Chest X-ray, PA view. Patient: 67 years old, sex F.
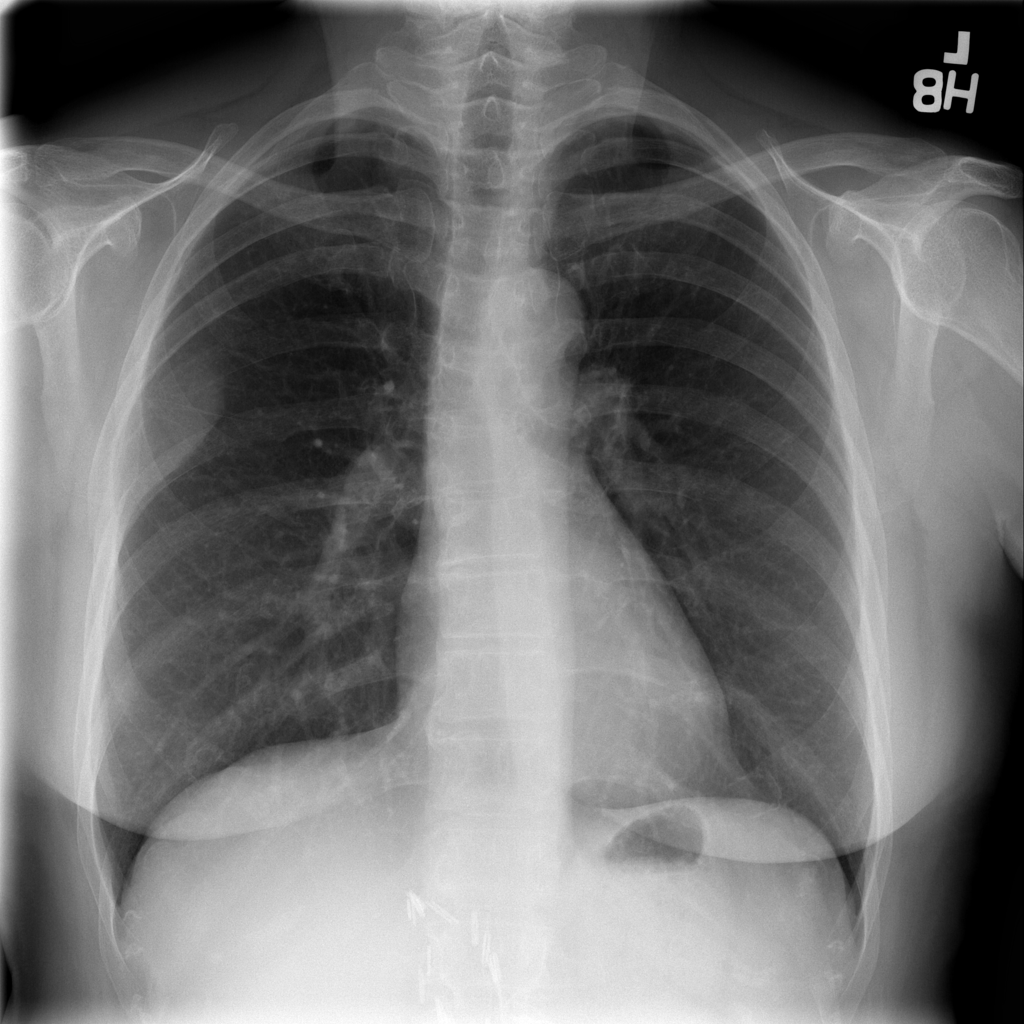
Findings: Mass